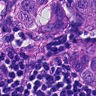
Metastatic tissue present: yes